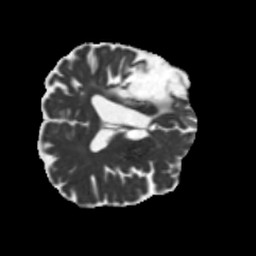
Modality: MD
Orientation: axial
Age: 49
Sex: male
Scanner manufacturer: siemens
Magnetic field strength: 3 T
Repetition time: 5.25 s
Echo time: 0.08 s